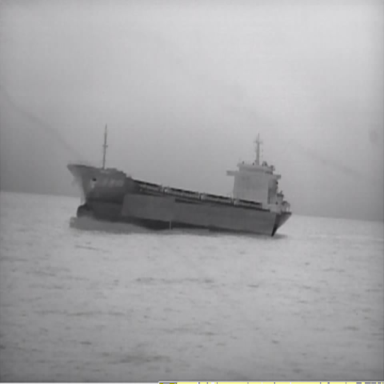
There is a liner in the infrared image.